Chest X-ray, PA view. Patient: 37 years old, sex M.
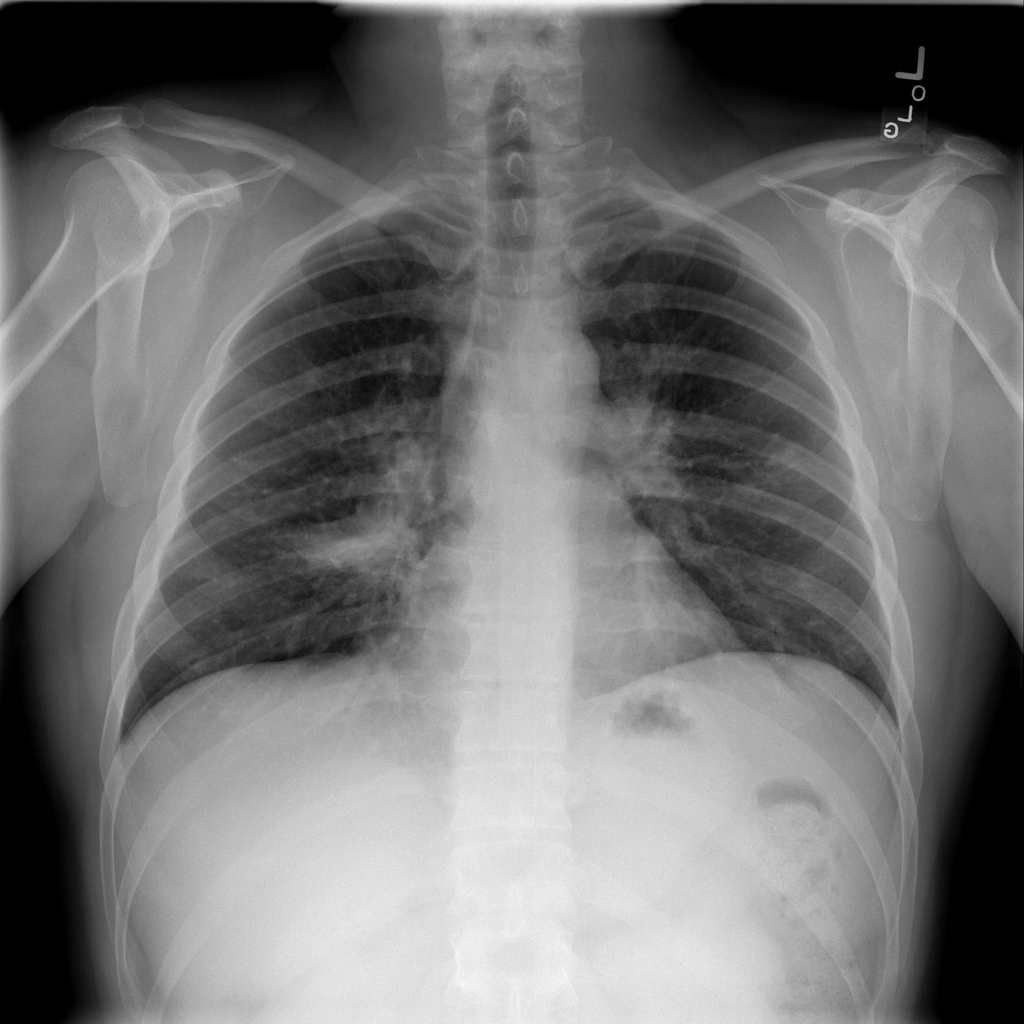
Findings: Mass